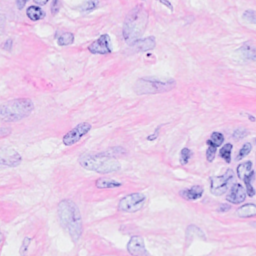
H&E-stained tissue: Breast